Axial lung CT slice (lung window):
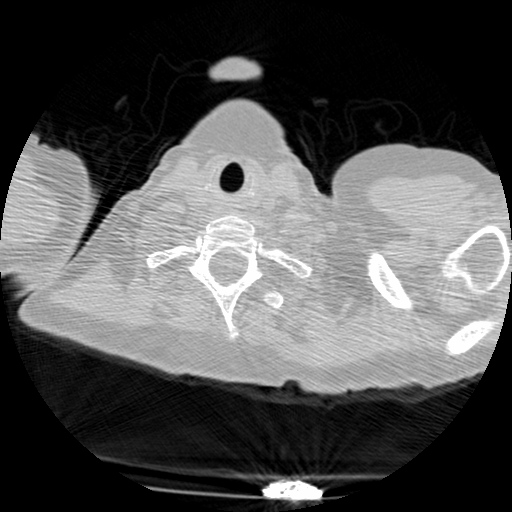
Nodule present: no